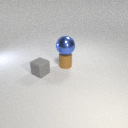
small brown rubber cylinder behind small gray rubber cube